Interaction volume radius: 10 \u00c5
Interaction volume height: 25 \u00c5
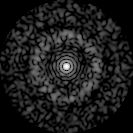
Disorder parameter: 0.8484